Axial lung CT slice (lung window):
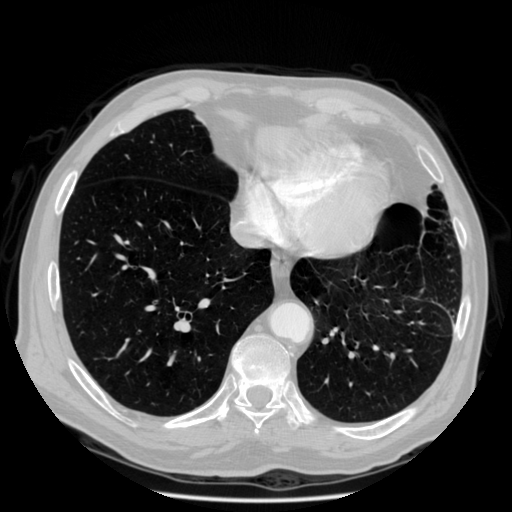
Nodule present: no